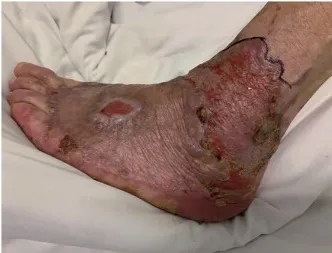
Skin and lips mucosa injury. And feet.
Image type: medical_photograph (skin_photograph)